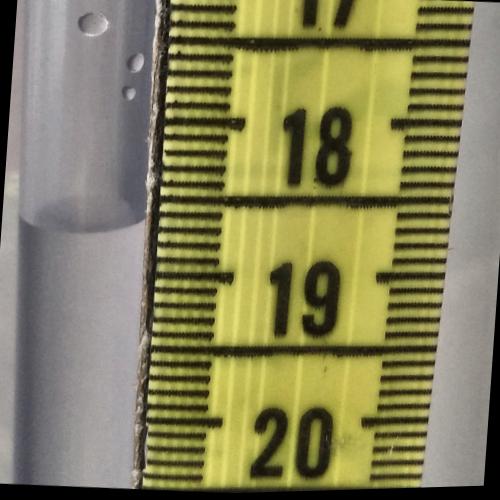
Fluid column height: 18.6 cm